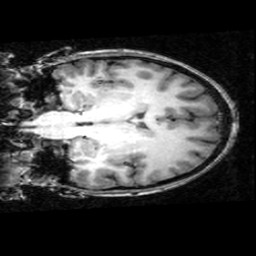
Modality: T1w
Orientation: coronal
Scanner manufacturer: ge
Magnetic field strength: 3 T
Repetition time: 0.01221 s
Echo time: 0.005168 s